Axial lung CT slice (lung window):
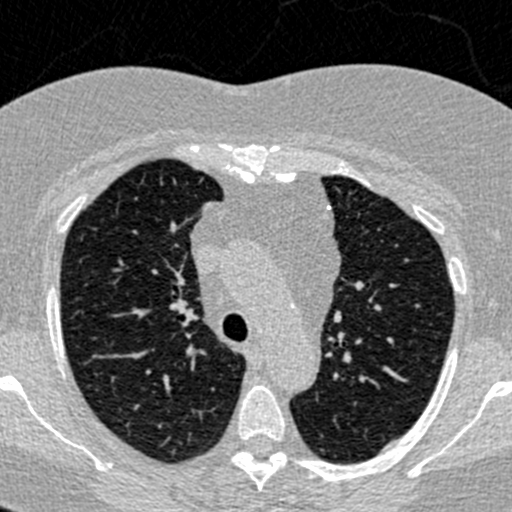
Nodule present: no